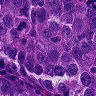
Metastatic tissue present: yes